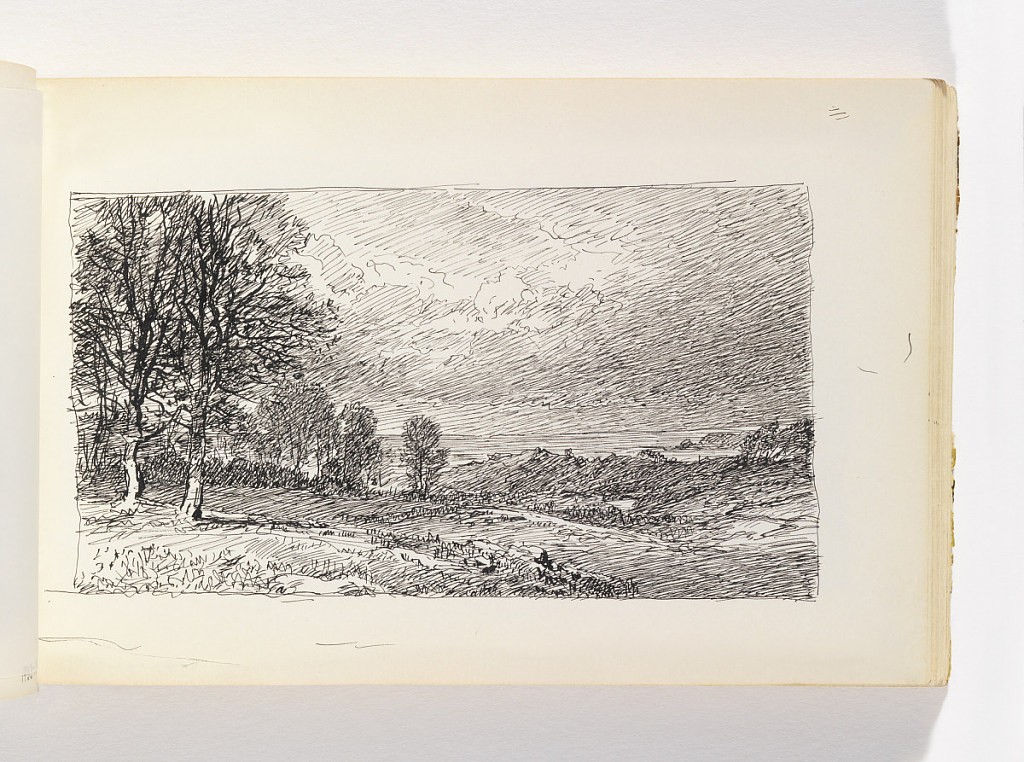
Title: Countryside with Trees and Distant Water
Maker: William Trost Richards, American, 1833–1905
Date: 1890–1900
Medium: Pen and black ink on off-white wove paper
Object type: Sketchbook folio
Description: Small hill in left foreground with two prominent trees. More trees in left distance, behind first set and hill. To the right, open land with rocks and (possible) fences, and then a second hill in right distance with third stand of trees. Further hills and mountains in far distance.